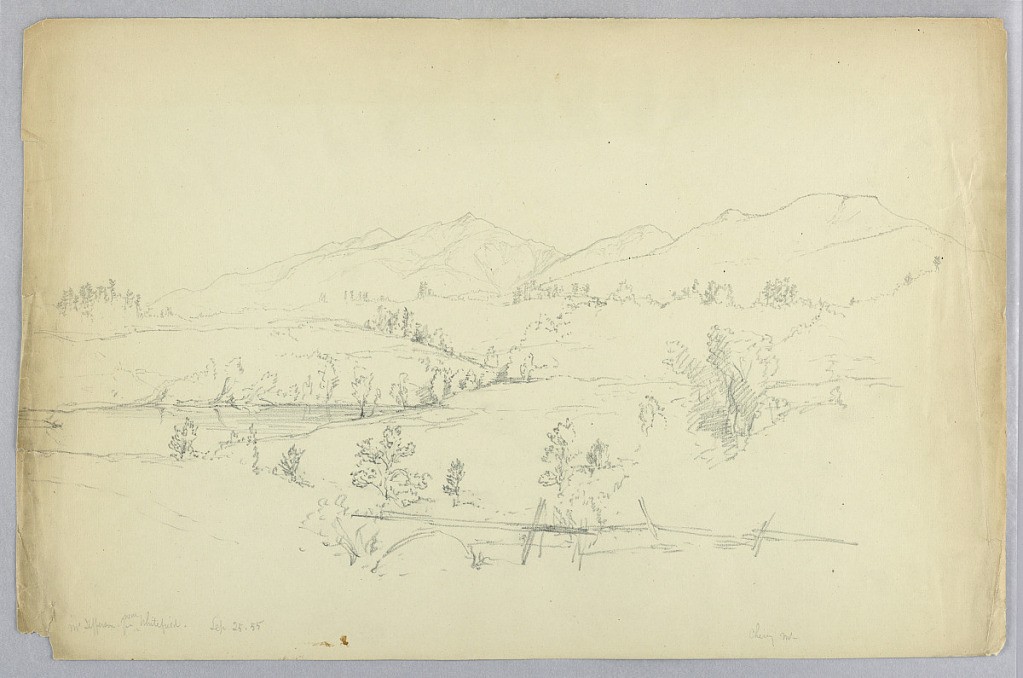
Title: Mt. Jefferson from near Whitefield
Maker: Daniel Huntington, American, 1816–1906
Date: September 25, 1855
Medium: Graphite on pale green paper
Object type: Drawing
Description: Fence and pasture, foreground, river, left. Wooded ridges and mountains beyond.